Question: How to the GridViewItem-click animation (shown below), a GridViewItem?

Code after Nate's suggestion (does not work). I added the VisualStates, but I still see the animation. However, selected items no longer have the blue border, since I added the 'VisualStateGroup' element (which I don't care about, but the code has some effects).
'''
<Page
x:Name="pageRoot"
x:Class="MovieLibrary.VideoPage"
DataContext="{Binding DefaultViewModel, RelativeSource={RelativeSource Self}}"
xmlns="http://schemas.microsoft.com/winfx/2006/xaml/presentation"
xmlns:x="http://schemas.microsoft.com/winfx/2006/xaml"
xmlns:local="using:MovieLibrary"
xmlns:common="using:MovieLibrary.Common"
xmlns:d="http://schemas.microsoft.com/expression/blend/2008"
xmlns:mc="http://schemas.openxmlformats.org/markup-compatibility/2006"
mc:Ignorable="d" Loaded="pageRoot_Loaded">
<Page.Resources>
<local:SetPercentageConverter x:Key="SetPercentageConverter"/>
<!-- TODO: Delete this line if the key AppName is declared in App.xaml -->
<x:String x:Key="AppName">Hello, video!</x:String>
<Style x:Key="GridViewItemStyle" TargetType="GridViewItem">
<Setter Property="Margin" Value="0"/>
<Setter Property="Template">
<Setter.Value>
<ControlTemplate TargetType="GridViewItem">
<GridViewItemPresenter x:Name="gridViewItemPresenter" Padding="0" ContentMargin="0">
<VisualStateGroup x:Name="CommonStates">
<VisualState x:Name="Pressed"><Storyboard/></VisualState>
<VisualState x:Name="PointerOverPressed"><Storyboard/></VisualState>
</VisualStateGroup>
</VisualStateManager.VisualStateGroups>
</GridViewItemPresenter>
</ControlTemplate>
</Setter.Value>
</Setter>
</Style>
</Page.Resources>
<Page.TopAppBar>
<CommandBar x:Name="commandBar">
<AppBarButton x:Name="SyncMovieLibraryButton" Icon="SyncFolder" Label="Sync Movie Library" Click="SyncMovieLibraryButton_Click"/>
<AppBarButton x:Name="SetMovieLibraryButton" Icon="Folder" Label="Set Movie Library" Click="SetMovieLibraryButton_Click"/>
</CommandBar>
</Page.TopAppBar>
<GridView x:Name="videoGridView" ItemsSource="{Binding Movies}" ItemContainerStyle="{StaticResource GridViewItemStyle}" Padding="0" RightTapped="videoGridView_RightTapped">
<GridView.ItemTemplate>
<DataTemplate>
<Image Source="{Binding PosterPath}" Loaded="Image_Loaded" Stretch="UniformToFill" RightTapped="Image_RightTapped" />
</DataTemplate>
</GridView.ItemTemplate>
</GridView>
</Page>
'''
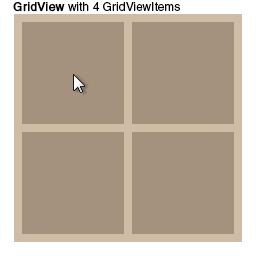
Answer: There are two things to try, based on your current Xaml.
In the <URL> there are two content templates, one which uses 'GridViewItemPresenter' and one which does not.
First, try using the 'GridViewItemPresenter' style, but overwrite the 'ContentTransitions' property with a new 'TransitionCollection'.
'''
<!-- Default style for Windows.UI.Xaml.Controls.GridViewItem -->
<Style TargetType="GridViewItem">
<Setter Property="FontFamily" Value="{ThemeResource ContentControlThemeFontFamily}" />
<Setter Property="FontSize" Value="{ThemeResource ControlContentThemeFontSize}" />
<Setter Property="Background" Value="Transparent"/>
<Setter Property="TabNavigation" Value="Local"/>
<Setter Property="IsHoldingEnabled" Value="True"/>
<Setter Property="Margin" Value="0,0,2,2"/>
<Setter Property="Template">
<Setter.Value>
<ControlTemplate TargetType="GridViewItem">
<GridViewItemPresenter
Padding="{TemplateBinding Padding}"
SelectionCheckMarkVisualEnabled="True"
CheckHintBrush="{ThemeResource ListViewItemCheckHintThemeBrush}"
CheckSelectingBrush="{ThemeResource ListViewItemCheckSelectingThemeBrush}"
CheckBrush="{ThemeResource ListViewItemCheckThemeBrush}"
DragBackground="{ThemeResource ListViewItemDragBackgroundThemeBrush}"
DragForeground="{ThemeResource ListViewItemDragForegroundThemeBrush}"
FocusBorderBrush="{ThemeResource ListViewItemFocusBorderThemeBrush}"
PlaceholderBackground="{ThemeResource ListViewItemPlaceholderBackgroundThemeBrush}"
PointerOverBackground="{ThemeResource ListViewItemPointerOverBackgroundThemeBrush}"
SelectedBorderThickness="{ThemeResource GridViewItemCompactSelectedBorderThemeThickness}"
SelectedBackground="{ThemeResource ListViewItemSelectedBackgroundThemeBrush}"
SelectedForeground="{ThemeResource ListViewItemSelectedForegroundThemeBrush}"
SelectedPointerOverBackground="{ThemeResource ListViewItemSelectedPointerOverBackgroundThemeBrush}"
SelectedPointerOverBorderBrush="{ThemeResource ListViewItemSelectedPointerOverBorderThemeBrush}"
DisabledOpacity="{ThemeResource ListViewItemDisabledThemeOpacity}"
DragOpacity="{ThemeResource ListViewItemDragThemeOpacity}"
ReorderHintOffset="{ThemeResource ListViewItemReorderHintThemeOffset}"
HorizontalContentAlignment="{TemplateBinding HorizontalContentAlignment}"
VerticalContentAlignment="{TemplateBinding VerticalContentAlignment}"
PointerOverBackgroundMargin="1"
ContentMargin="4" >
<GridViewItemPresenter.ContentTransitions>
<TransitionCollection/>
</GridViewItemPresenter.ContentTransitions>
</GridViewItemPresenter>
</ControlTemplate>
</Setter.Value>
</Setter>
</Style>
'''
If that still doesn't work, then use the style below that one on the same page. It's too long to be placed here completely, so I have just added the fixed 'VisualStateGroup' for 'CommonStates'. If you go to the place I linked above, scroll to the section at the bottom, and copy all of it in, then collapse and overwrite the 'CommonStates VisualStateGroup' block, it should work.
'''
<VisualStateGroup x:Name="CommonStates">
<VisualState x:Name="Normal"/>
<VisualState x:Name="PointerOver">
<Storyboard>
<DoubleAnimation Storyboard.TargetName="PointerOverBorder"
Storyboard.TargetProperty="Opacity"
Duration="0"
To="1" />
<ObjectAnimationUsingKeyFrames Storyboard.TargetName="SelectionBackground"
Storyboard.TargetProperty="Fill">
<DiscreteObjectKeyFrame KeyTime="0" Value="{ThemeResource ListViewItemSelectedPointerOverBackgroundThemeBrush}" />
</ObjectAnimationUsingKeyFrames>
<ObjectAnimationUsingKeyFrames Storyboard.TargetName="SelectedBorder"
Storyboard.TargetProperty="Stroke">
<DiscreteObjectKeyFrame KeyTime="0" Value="{ThemeResource ListViewItemSelectedPointerOverBorderThemeBrush}" />
</ObjectAnimationUsingKeyFrames>
<ObjectAnimationUsingKeyFrames Storyboard.TargetName="SelectedEarmark"
Storyboard.TargetProperty="Fill">
<DiscreteObjectKeyFrame KeyTime="0" Value="{ThemeResource ListViewItemSelectedPointerOverBackgroundThemeBrush}" />
</ObjectAnimationUsingKeyFrames>
</Storyboard>
</VisualState>
<VisualState x:Name="Pressed">
<Storyboard/>
</VisualState>
<VisualState x:Name="PointerOverPressed">
<Storyboard>
<DoubleAnimation Storyboard.TargetName="PointerOverBorder"
Storyboard.TargetProperty="Opacity"
Duration="0"
To="1" />
<ObjectAnimationUsingKeyFrames Storyboard.TargetName="SelectionBackground"
Storyboard.TargetProperty="Fill">
<DiscreteObjectKeyFrame KeyTime="0" Value="{ThemeResource ListViewItemSelectedPointerOverBackgroundThemeBrush}" />
</ObjectAnimationUsingKeyFrames>
<ObjectAnimationUsingKeyFrames Storyboard.TargetName="SelectedBorder"
Storyboard.TargetProperty="Stroke">
<DiscreteObjectKeyFrame KeyTime="0" Value="{ThemeResource ListViewItemSelectedPointerOverBorderThemeBrush}" />
</ObjectAnimationUsingKeyFrames>
<ObjectAnimationUsingKeyFrames Storyboard.TargetName="SelectedEarmark"
Storyboard.TargetProperty="Fill">
<DiscreteObjectKeyFrame KeyTime="0" Value="{ThemeResource ListViewItemSelectedPointerOverBackgroundThemeBrush}" />
</ObjectAnimationUsingKeyFrames>
</Storyboard>
</VisualState>
<VisualState x:Name="Disabled">
<Storyboard>
<DoubleAnimation Storyboard.TargetName="contentPresenter"
Storyboard.TargetProperty="Opacity"
Duration="0"
To="{ThemeResource ListViewItemDisabledThemeOpacity}" />
</Storyboard>
</VisualState>
</VisualStateGroup>
'''
Hope this helps and happy coding!